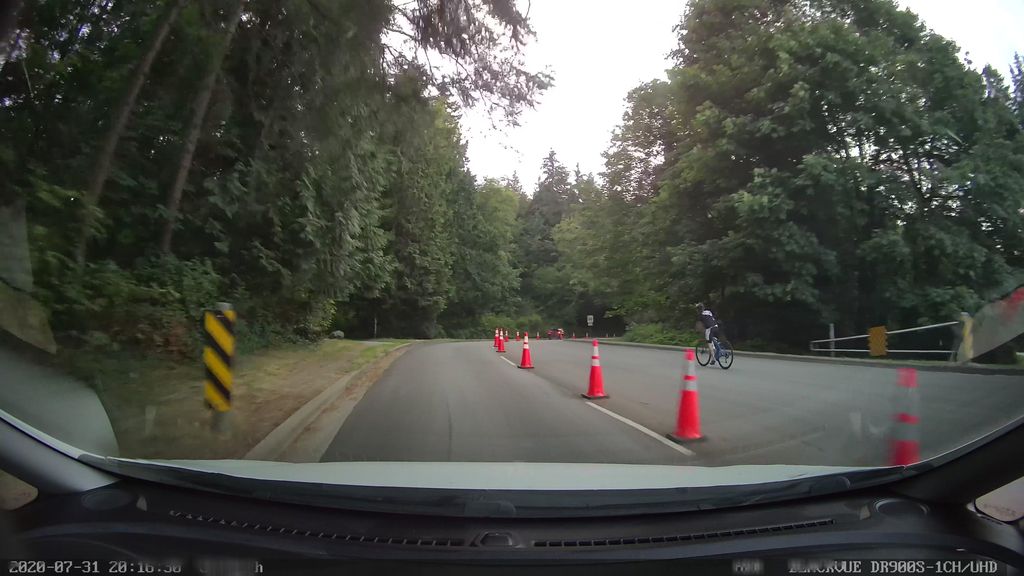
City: vancouver